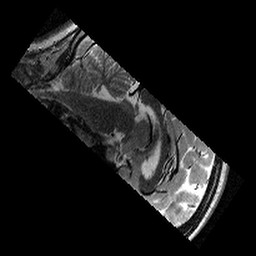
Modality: T2w
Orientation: sagittal
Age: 11
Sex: female
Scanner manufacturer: siemens
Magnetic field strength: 3 T
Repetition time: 9.23 s
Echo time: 0.067 s